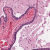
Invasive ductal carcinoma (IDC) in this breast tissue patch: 0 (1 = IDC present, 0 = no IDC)